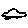
Label: car